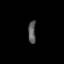
Tissue: prostate
Cell type: Myeloid cells
Senescence score: 0.6932
Nuclear area (px): 165
Mean DAPI intensity: 92.442